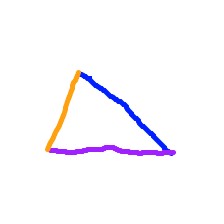
Shape: triangle